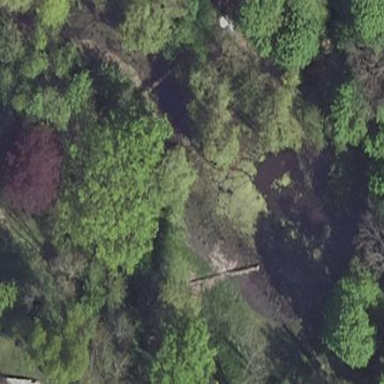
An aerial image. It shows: Pond surrounded by natural water.